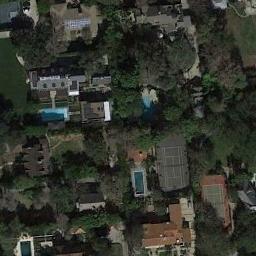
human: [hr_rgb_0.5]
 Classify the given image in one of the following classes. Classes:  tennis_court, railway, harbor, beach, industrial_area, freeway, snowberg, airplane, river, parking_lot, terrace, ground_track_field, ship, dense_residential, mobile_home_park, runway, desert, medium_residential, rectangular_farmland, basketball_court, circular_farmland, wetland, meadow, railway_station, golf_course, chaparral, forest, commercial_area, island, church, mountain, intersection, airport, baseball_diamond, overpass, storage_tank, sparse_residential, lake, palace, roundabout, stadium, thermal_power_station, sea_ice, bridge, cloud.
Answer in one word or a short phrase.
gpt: tennis_court